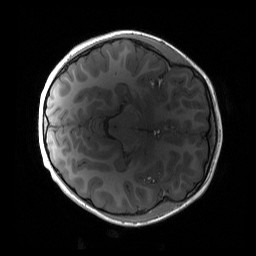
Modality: T1w
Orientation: axial
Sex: male
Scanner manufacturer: siemens
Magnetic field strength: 3 T
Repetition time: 1.9 s
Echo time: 0.00243 s